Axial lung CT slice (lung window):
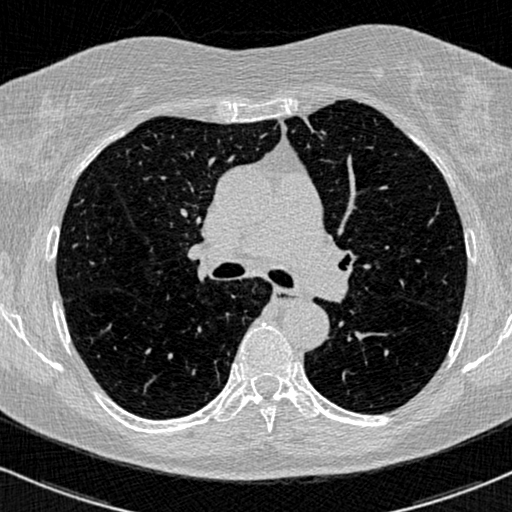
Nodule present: no